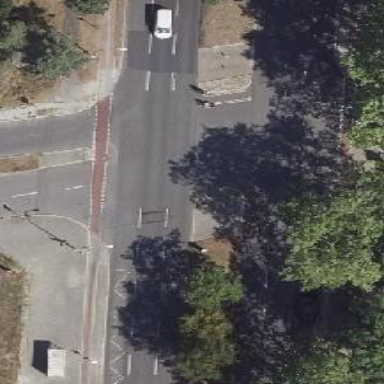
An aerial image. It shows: Unmarked road crossing.